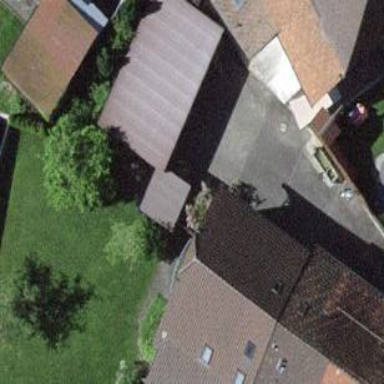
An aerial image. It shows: View of roof of building.